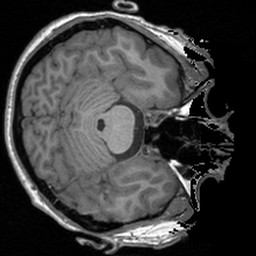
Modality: T1w
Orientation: axial
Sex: male
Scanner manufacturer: siemens
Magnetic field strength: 3 T
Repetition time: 1.9 s
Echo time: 0.00226 s